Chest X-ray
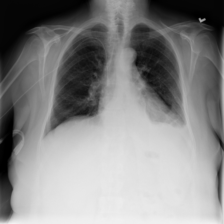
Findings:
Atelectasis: negative
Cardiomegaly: negative
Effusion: negative
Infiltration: positive
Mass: negative
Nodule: negative
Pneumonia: negative
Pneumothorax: negative
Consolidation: negative
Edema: negative
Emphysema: negative
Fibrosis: negative
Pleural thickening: positive
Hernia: positive